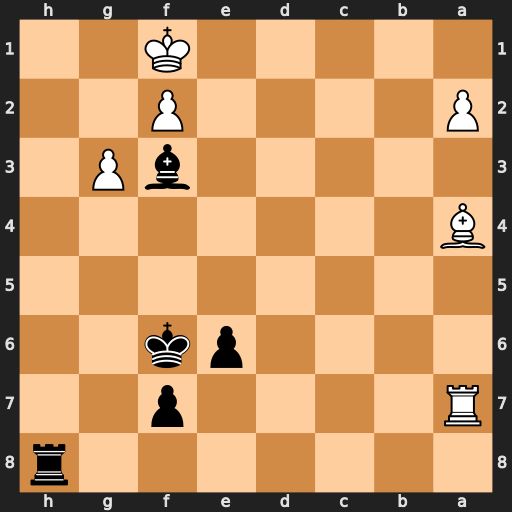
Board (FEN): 7r/R4p2/4pk2/8/B7/5bP1/P4P2/5K2
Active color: b
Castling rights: -
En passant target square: -
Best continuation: Rh1#